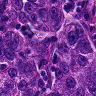
Metastatic tissue present: yes